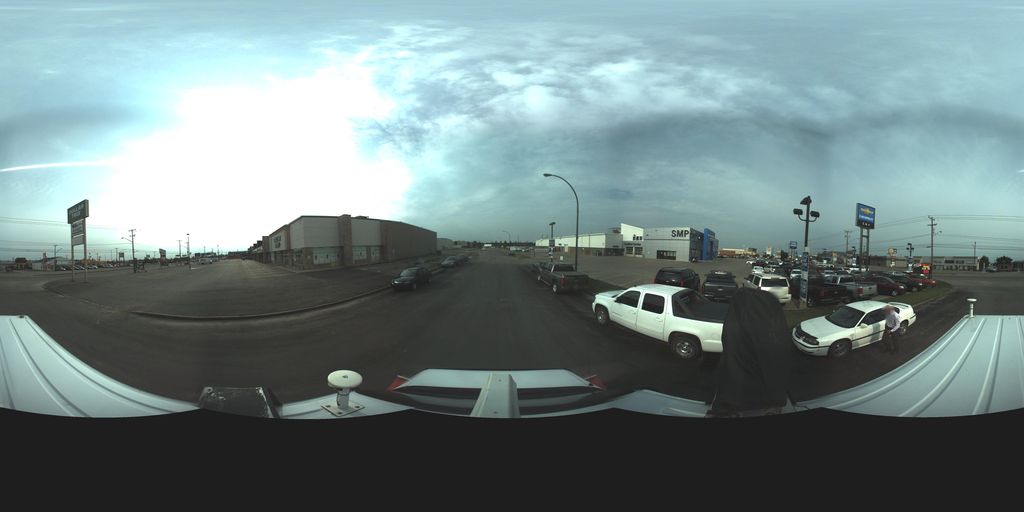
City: saskatoon